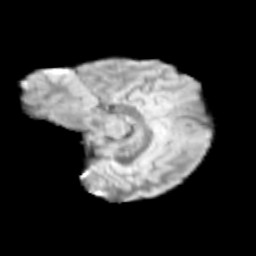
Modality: T2w
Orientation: sagittal
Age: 11
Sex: female
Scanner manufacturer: siemens
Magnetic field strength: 3 T
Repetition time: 3.8 s
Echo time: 0.07 s